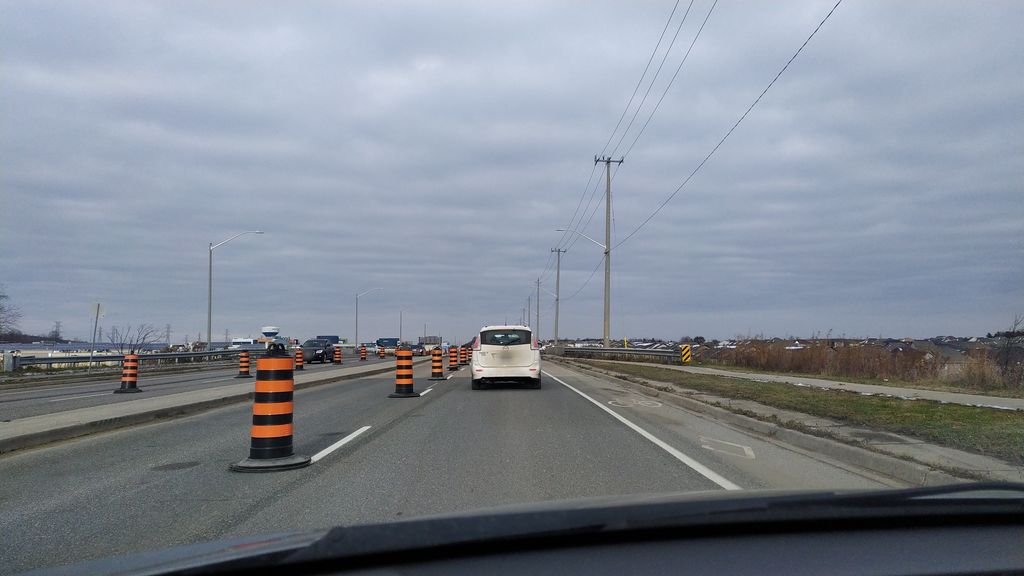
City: kitchener-waterloo